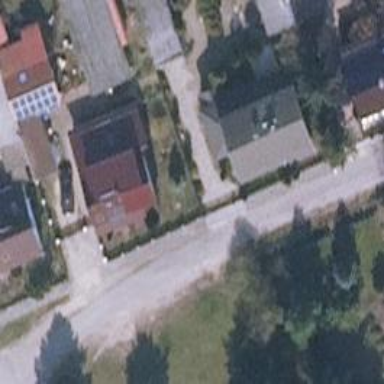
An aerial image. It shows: Asphalt road in residential area.